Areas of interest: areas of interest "Parking Lot"
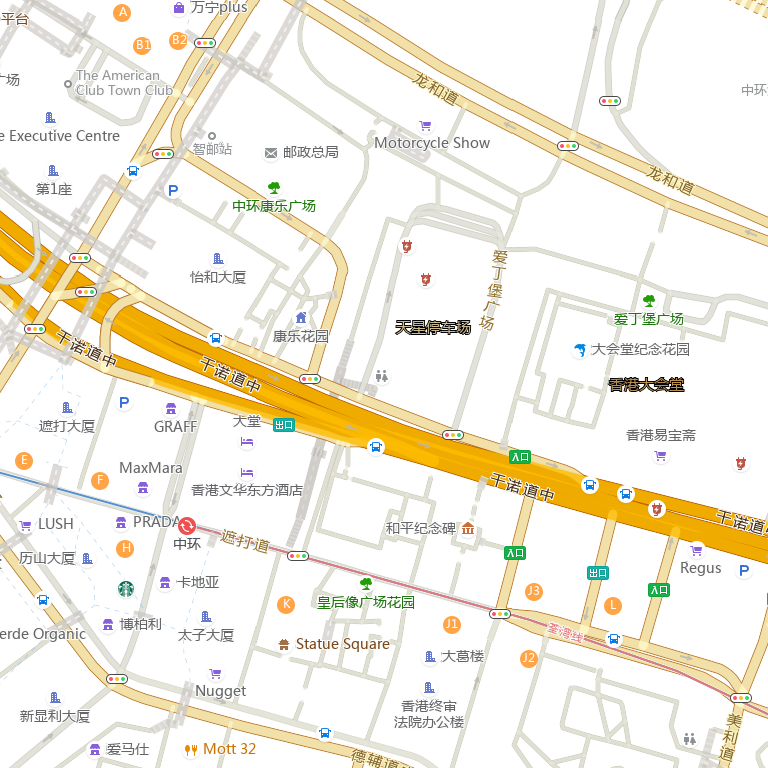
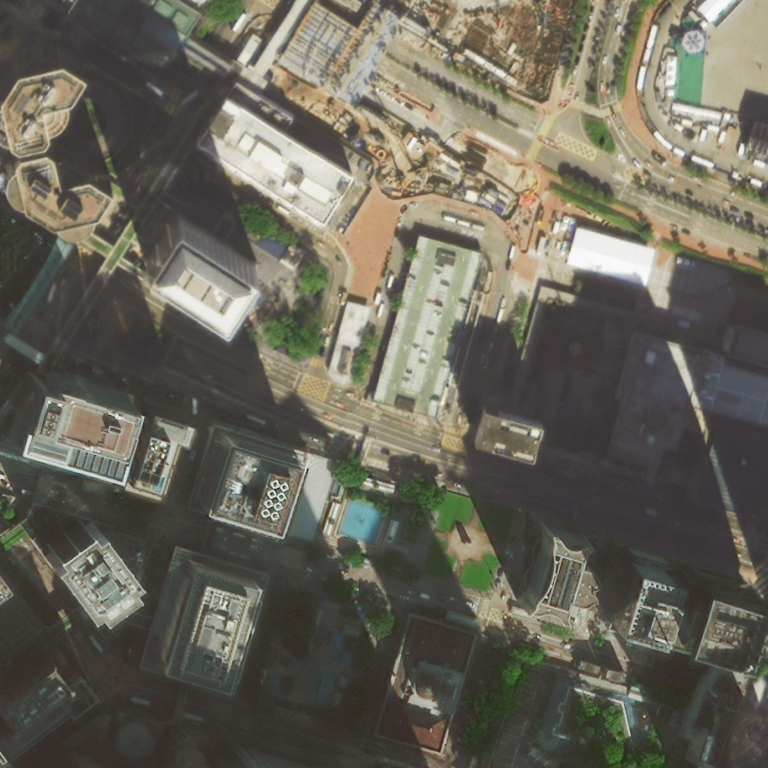